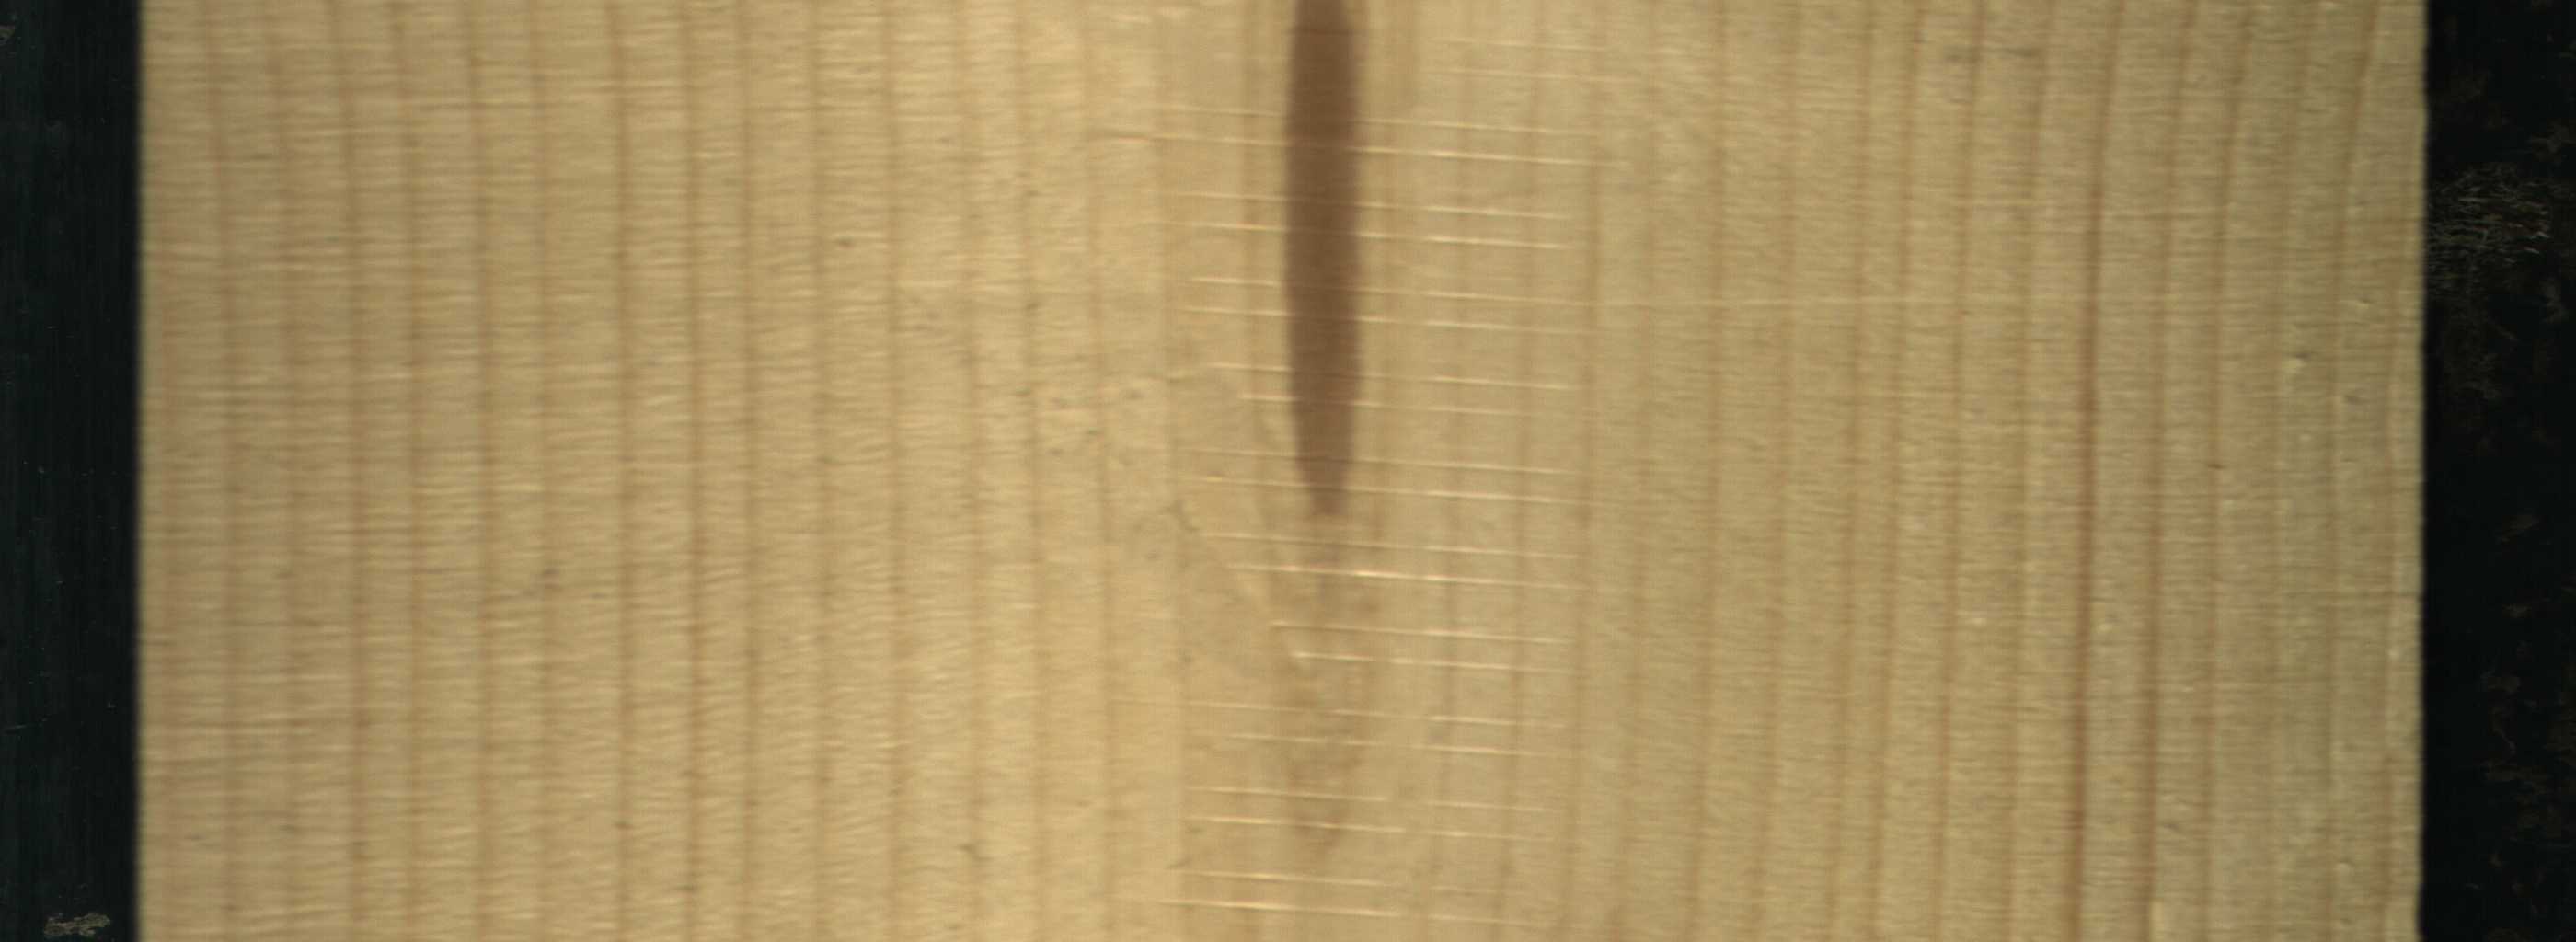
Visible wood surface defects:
Marrow